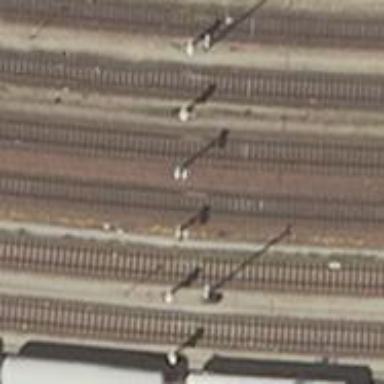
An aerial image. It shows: Isolated track section for railway.